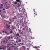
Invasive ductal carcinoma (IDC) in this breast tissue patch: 0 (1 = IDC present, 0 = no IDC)